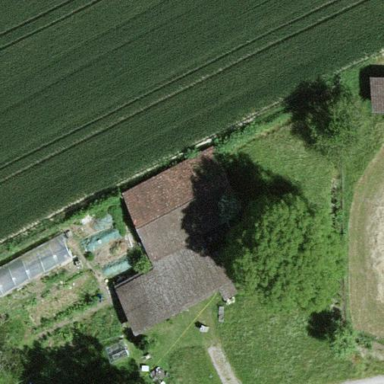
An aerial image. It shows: Rural barn.